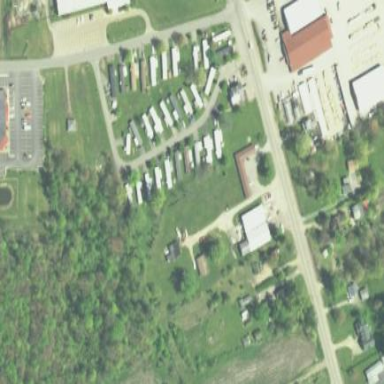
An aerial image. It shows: Residential area known as trailer park.